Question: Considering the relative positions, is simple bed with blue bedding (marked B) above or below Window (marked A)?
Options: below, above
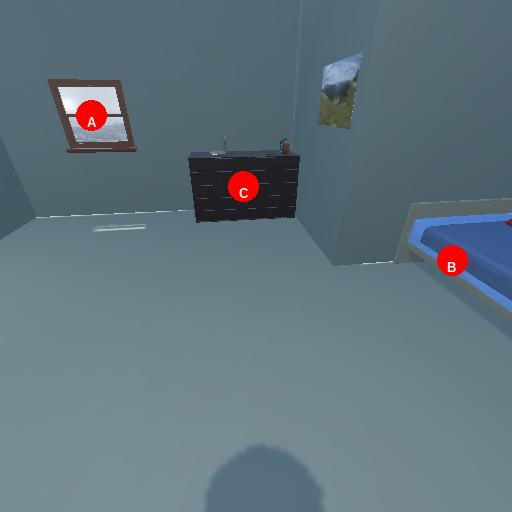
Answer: below